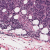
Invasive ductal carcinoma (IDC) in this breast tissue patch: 1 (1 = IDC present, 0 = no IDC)